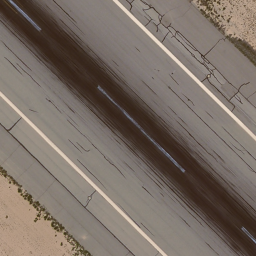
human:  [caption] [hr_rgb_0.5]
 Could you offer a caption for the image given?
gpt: It is a straight runway with some white mark lines on it .

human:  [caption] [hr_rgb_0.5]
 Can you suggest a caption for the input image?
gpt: A straight runway with some mark lines on it .

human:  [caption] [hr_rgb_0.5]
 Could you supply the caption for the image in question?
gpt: There are some mark lines on the straight runway .

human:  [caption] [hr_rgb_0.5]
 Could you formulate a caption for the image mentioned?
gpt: It is a straight runway with some mark lines on it .

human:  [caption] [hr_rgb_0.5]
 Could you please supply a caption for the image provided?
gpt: A straight runway with some white mark lines on it .